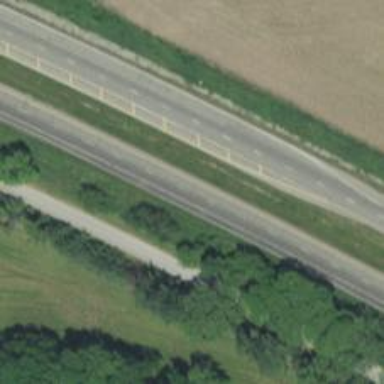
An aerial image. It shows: Asphalt trunk highway classified as expressway.